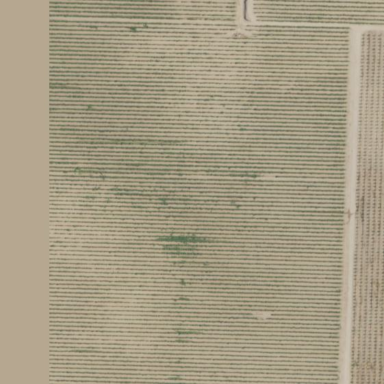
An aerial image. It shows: Vineyard.